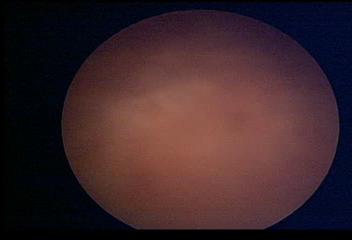
Modality: WLC
Class: Normal mucosa
Bladder cancer association: No